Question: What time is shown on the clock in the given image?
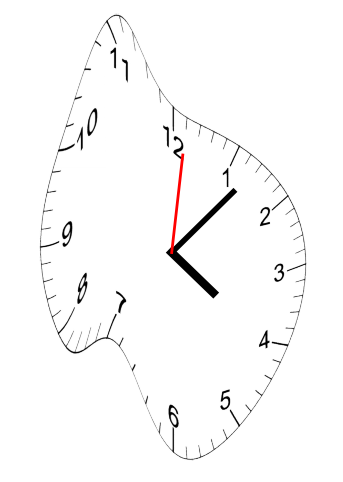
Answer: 04:07:01